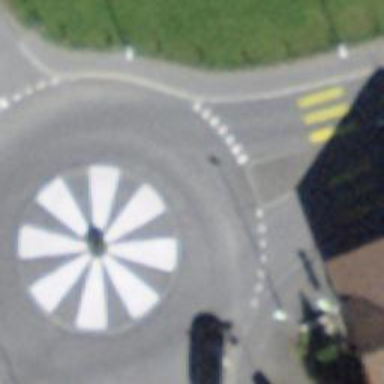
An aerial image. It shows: Secondary road made of asphalt leading to roundabout.